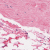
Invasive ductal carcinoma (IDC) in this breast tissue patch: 0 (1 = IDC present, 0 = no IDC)